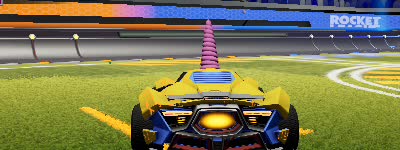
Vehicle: werewolf